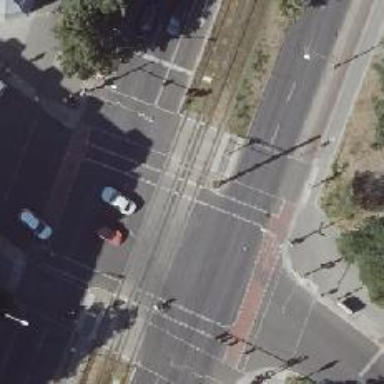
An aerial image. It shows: Tram crossing on the railway.